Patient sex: M
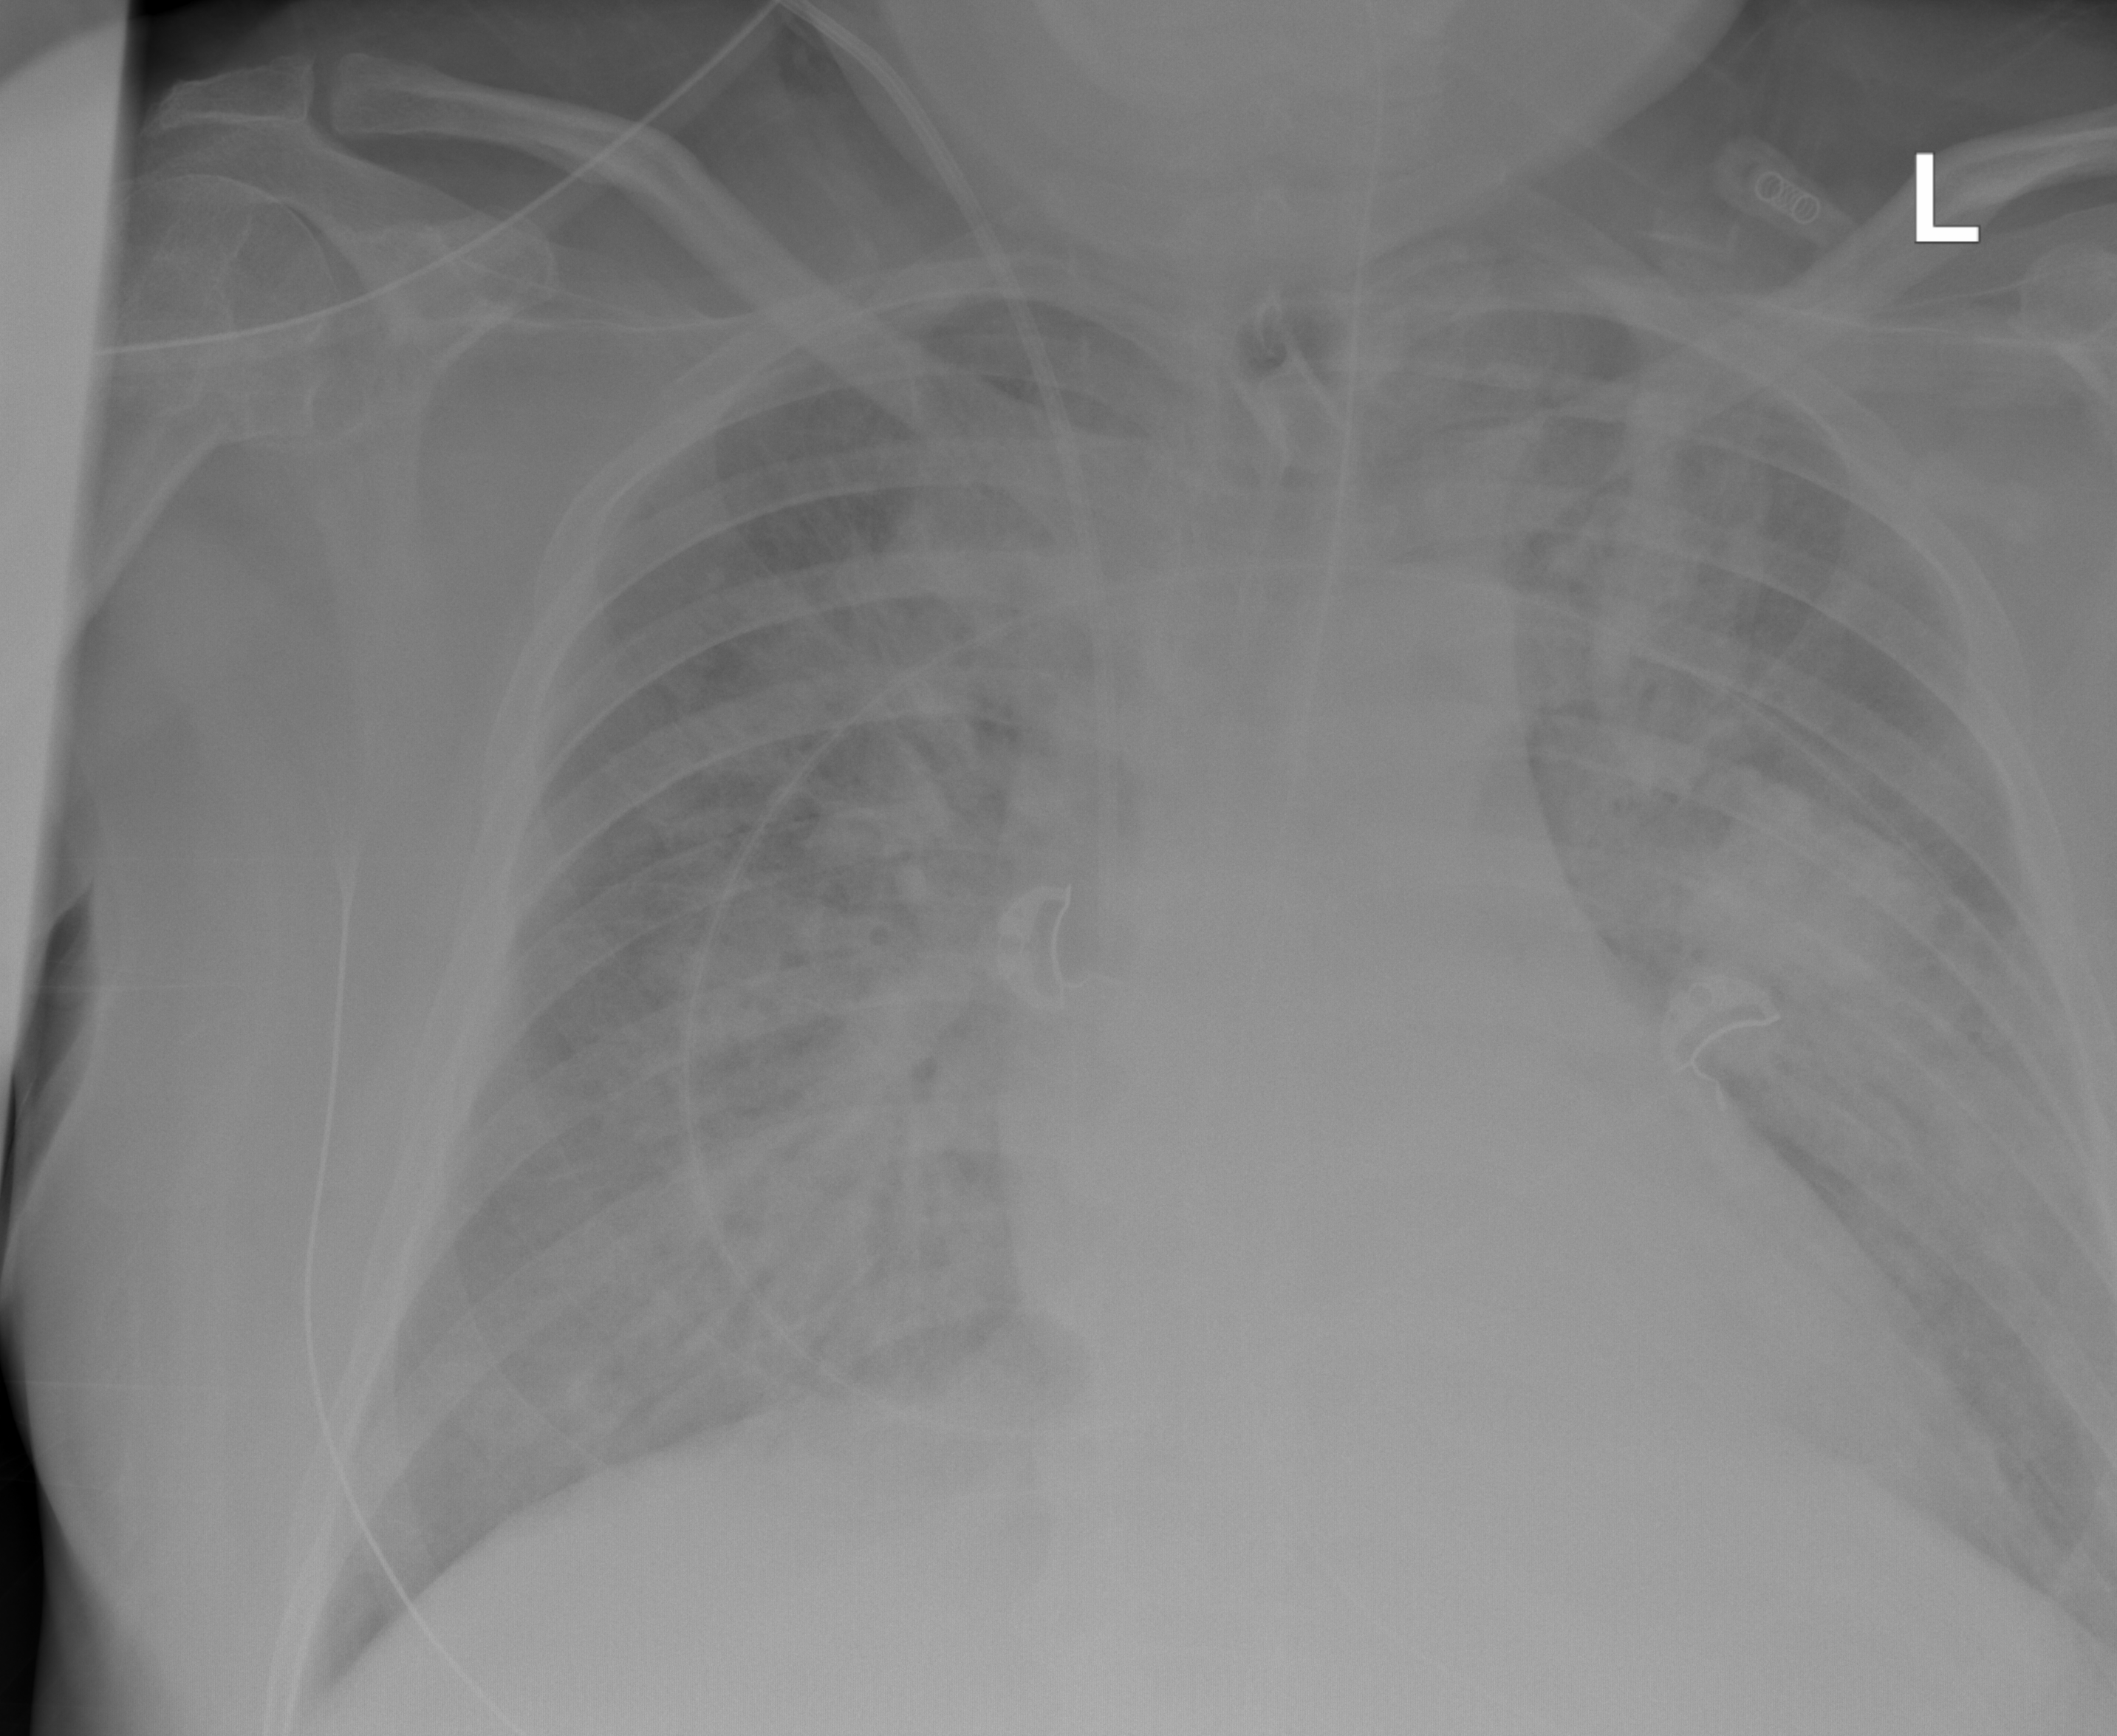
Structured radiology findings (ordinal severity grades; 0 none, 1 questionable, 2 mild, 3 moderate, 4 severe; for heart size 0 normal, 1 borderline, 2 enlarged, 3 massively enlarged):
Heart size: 2
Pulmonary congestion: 4
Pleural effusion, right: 0
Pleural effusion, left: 0
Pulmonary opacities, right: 3
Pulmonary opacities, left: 3
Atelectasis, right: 0
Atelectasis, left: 0